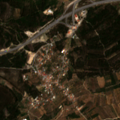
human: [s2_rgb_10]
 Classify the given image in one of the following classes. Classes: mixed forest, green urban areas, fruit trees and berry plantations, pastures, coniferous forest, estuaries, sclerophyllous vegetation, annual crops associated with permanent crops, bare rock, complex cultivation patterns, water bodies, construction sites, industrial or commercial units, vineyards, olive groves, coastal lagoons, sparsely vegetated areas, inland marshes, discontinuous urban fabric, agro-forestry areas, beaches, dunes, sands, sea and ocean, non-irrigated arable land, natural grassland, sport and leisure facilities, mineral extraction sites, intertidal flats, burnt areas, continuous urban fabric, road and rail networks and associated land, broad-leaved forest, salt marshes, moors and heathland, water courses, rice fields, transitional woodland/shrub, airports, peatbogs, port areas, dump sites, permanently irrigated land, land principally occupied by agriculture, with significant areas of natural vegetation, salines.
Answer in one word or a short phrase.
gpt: vineyards, complex cultivation patterns, land principally occupied by agriculture, with significant areas of natural vegetation, mixed forest